Question: Hello Direct3D experts,
I am currently developing an application with Direct3D in order to capture my two monitors desktop (used as extended desktop of course).
The following code works well but I am just able to capture the primary display and not the extended desktop (just one screen is captured twice)
How can I adapt this solution for a dual screen capture ?
First of all, I initialize Direct3D:
'''
D3DDISPLAYMODE d3dDisplayMode;
D3DPRESENT_PARAMETERS d3dPresentationParameters; //Presentation parameters (backbufferwidth, height...)
if( (pSinfo->g_pD3D=Direct3DCreate9(D3D_SDK_VERSION)) == NULL )
return FALSE;
if( pSinfo->g_pD3D->GetAdapterDisplayMode(D3DADAPTER_DEFAULT, &d3dDisplayMode) == D3DERR_INVALIDCALL )
return FALSE;
ZeroMemory(&d3dPresentationParameters,sizeof(D3DPRESENT_PARAMETERS));
d3dPresentationParameters.Windowed = TRUE;
d3dPresentationParameters.Flags = D3DPRESENTFLAG_LOCKABLE_BACKBUFFER;
d3dPresentationParameters.BackBufferFormat = d3dDisplayMode.Format;
d3dPresentationParameters.BackBufferHeight = gScreenRect.bottom = d3dDisplayMode.Height;
d3dPresentationParameters.BackBufferWidth = gScreenRect.right = d3dDisplayMode.Width;
d3dPresentationParameters.MultiSampleType = D3DMULTISAMPLE_NONE;
d3dPresentationParameters.SwapEffect= D3DSWAPEFFECT_DISCARD;
d3dPresentationParameters.hDeviceWindow = hWnd;
d3dPresentationParameters.PresentationInterval = D3DPRESENT_INTERVAL_DEFAULT;
d3dPresentationParameters.FullScreen_RefreshRateInHz = D3DPRESENT_RATE_DEFAULT;
pSinfo->uiWidth = d3dDisplayMode.Width;
pSinfo->uiHeight = d3dDisplayMode.Height;
if( pSinfo->g_pD3D->CreateDevice(D3DADAPTER_DEFAULT,D3DDEVTYPE_REF,hWnd,D3DCREATE_SOFTWARE_VERTEXPROCESSING ,&d3dPresentationParameters,&pSinfo->g_pd3dDevice) != D3D_OK )
return FALSE;
'''
And then, the loop which perform continuous screenshots and save image data in pData:
'''
while(1)
{
pSinfo->g_pd3dDevice->GetRenderTarget(0, &pSinfo->pRenderSurface);
pSinfo->g_pd3dDevice->CreateOffscreenPlainSurface(pSinfo->uiWidth, pSinfo->uiHeight, pSinfo->d3dFormat, D3DPOOL_SYSTEMMEM, &pSinfo->pRenderSurface, NULL);
pSinfo->g_pd3dDevice->GetFrontBufferData(0, pSinfo->pRenderSurface);
//D3DXSaveSurfaceToFile("Desktop.bmp", D3DXIFF_BMP, pSinfo->pRenderSurface,NULL, NULL); //Test
ZeroMemory(&pSinfo->lockedRect, sizeof(D3DLOCKED_RECT));
pSinfo->pRenderSurface->LockRect(&pSinfo->lockedRect,NULL, D3DLOCK_READONLY);
memcpy((BYTE*)pSinfo->pData, (BYTE*)pSinfo->lockedRect.pBits, (pSinfo->uiWidth) * pSinfo->uiHeight * pSinfo->uiBitsPerPixels/8);
pSinfo->pRenderSurface->UnlockRect();
//InvalidateRect(((CMainFrame*)(pApp->m_pMainWnd))->m_hWnd,NULL,false);
pSinfo->pRenderSurface->Release();
}
'''
For more clarity about the problem I have and the solution:
I have the two monitors with my extended windows desktop. when capturing the screen I have two screenshots with the main screen and what I want is one screenshot of the main screen and one other with the extended screen.
I guess I have to set up a parameter somewhere indicating that the extended desktop starts at Point.x = 1920 (for 1080p screen) but I just don't know how.
Thank you so much for your help !
Dylan

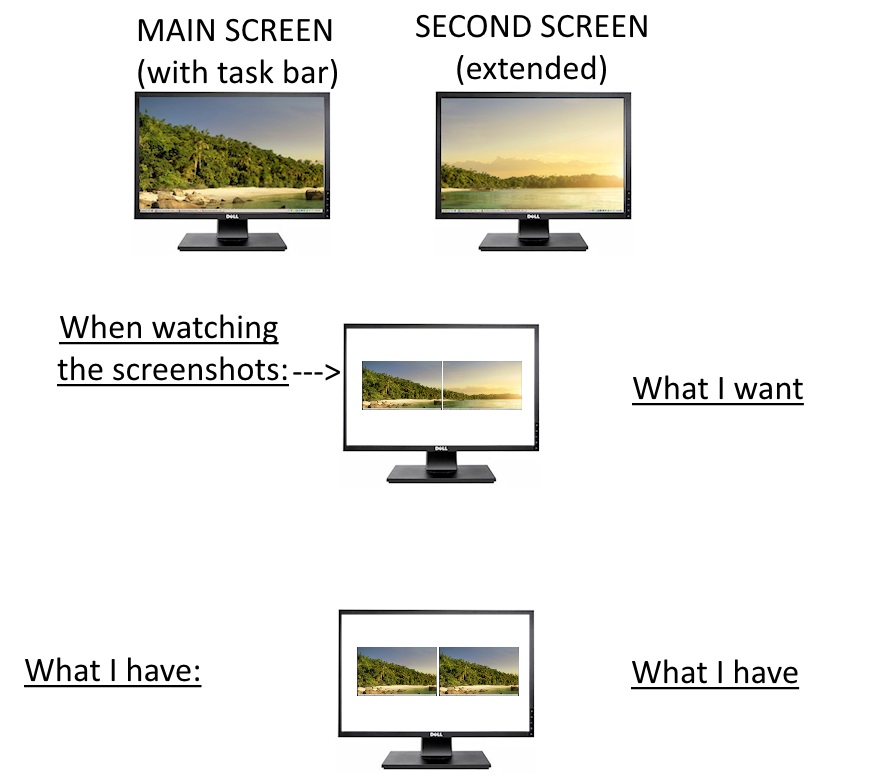
Answer: All right, I've found the problem right now.
The important thing to notice is the Device Creation with :
'''
pSinfo->g_pD3D->CreateDevice(D3DADAPTER_DEFAULT,D3DDEVTYPE_REF,hWnd,D3DCREATE_SOFTWARE_VERTEXPROCESSING ,&d3dPresentationParameters,&pSinfo->g_pd3dDevice) != D3D_OK )
'''
Here I was creating a device with D3DADAPTER_DEFAULT which do not take care of other displays. Therefore, I've adapted this code depending of the number of available screens:
'''
for (i = 0; i < NUMBER_OF_DISPLAYS; i++)
{
pSinfo->g_pD3D->CreateDevice(i,D3DDEVTYPE_REF,hWnd,D3DCREATE_SOFTWARE_VERTEXPROCESSING ,&d3dPresentationParameters,&pSinfo->g_pd3dDevice) != D3D_OK )
}
'''